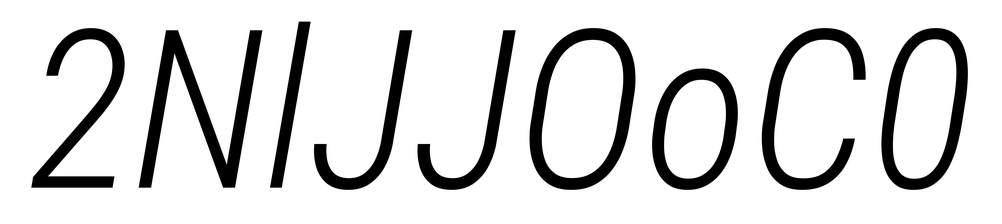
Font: Roboto-Italic_Condensed_Light_Italic